Question: With reference to the answer given by Mr. asgallant for my previous question <URL> where I added a column named "Total" and sum of each columns. Also I added a print button as,
'''
function printPage(){
var tableData = '<table border="1" width="100%" cellspacing="0" cellpadding="4px" style="font-family: arial, helvetica; font-size: 10pt; border-spacing: 0;"><tr><td colspan="10">Print Report</td></tr>' +document.getElementsByTagName('table')[0].innerHTML+'<tr style="padding-bottom: 4px; width:100%; font-size: 11pt; font-weight: bold; font-family: arial, helvetica; text-align: right; vertical-align: top;"><td colspan="3">Total:&nbsp;</td><td>'+C100+'</td><td>'+C500+'</td><td>'+C200+'</td><td>'+C600+'</td><td>'+C300+'</td><td>'+C400+'</td><td>'+CTotal+'</td></tr></table>';
var data = tableData+'<style type="text/css" media="print"> .noprint {visibility: hidden;} </style><br/><button class="noprint" onclick="window.print()" >Print the Report</button><button class="noprint" onclick="window.close();">Close Preview</button><br />';
myWindow=window.open('','','width=800,height=600');
myWindow.innerWidth = screen.width;
myWindow.innerHeight = screen.height;
myWindow.screenX = 0;
myWindow.screenY = 0;
myWindow.document.write(data);
myWindow.focus();
};
'''
which given in the fiddle. But I am trying to achieve some format in print page as given below.

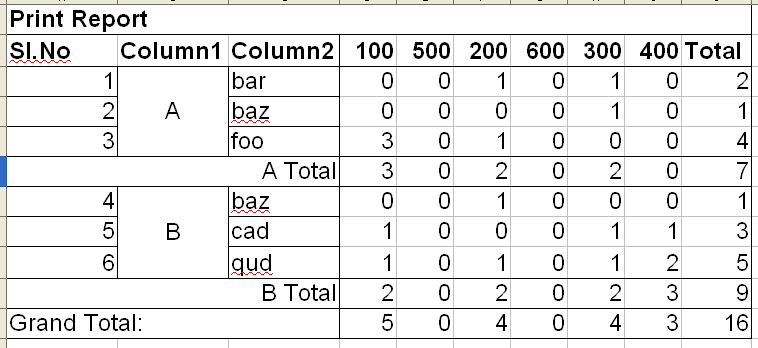
Answer: Complete code to address the base question and comments:
'''
function drawTable(response) {
var data = new google.visualization.DataTable();
data.addColumn('string', 'Column1');
data.addColumn('string', 'Column2');
data.addColumn('number', 'Column3');
data.addRows([
['A', 'foo', 100],
['A', 'foo', 200],
['A', 'foo', 100],
['A', 'foo', 100],
['A', 'bar', 200],
['A', 'bar', 300],
['A', 'baz', 300],
['B', 'baz', 200],
['B', 'cad', 300],
['B', 'cad', 400],
['B', 'cad', 100]
]);
// var distinctValues = data.getDistinctValues(2);
var distinctValues = [100, 500, 200, 600, 300, 400];
var viewColumns = [0, 1];
var groupColumns = [];
// build column arrays for the view and grouping
for (var i = 0; i < distinctValues.length; i++) {
viewColumns.push({
type: 'number',
label: distinctValues[i],
calc: (function (x) {
return function (dt, row) {
return (dt.getValue(row, 2) == x) ? 1 : 0;
}
})(distinctValues[i])
});
groupColumns.push({
column: i+2,
type: 'number',
//label: distinctValues[i],
aggregation: google.visualization.data.sum
});
}
//total column
viewColumns.push({
type: 'number',
label: 'Total',
calc: function (dt, row) {
return 1;
}
});
groupColumns.push({
column: distinctValues.length + 2,
type: 'number',
aggregation: google.visualization.data.sum
});
var view = new google.visualization.DataView(data);
view.setColumns(viewColumns);
// next, we group the view on column A, which gets us the pivoted data
var pivotedData = google.visualization.data.group(view, [0, 1], groupColumns);
var control = new google.visualization.ControlWrapper({
'controlType': 'CategoryFilter',
'containerId': 'control',
'options': {
'filterColumnIndex': 0,
'ui': {
'labelStacking': 'vertical',
'caption': 'Select',
'allowTyping': false,
'allowMultiple': false
}
}
});
var table = new google.visualization.ChartWrapper({
'chartType': 'Table',
'containerId': 'table1',
'options': {
'width': '100%',
'showRowNumber' : true
},
});
new google.visualization.Dashboard(document.getElementById('dashboard')).
bind(control, table).
// Configure & bind the controls
draw(pivotedData);
google.visualization.events.addListener(table, 'ready', function () {
var reportview = google.visualization.data.group(table.getDataTable(), [0, 1], groupColumns);
var subTotals = google.visualization.data.group(reportview, [0], groupColumns);
var grandTotal = google.visualization.data.group(reportview, [{
type: 'string',
column: 0,
modifier: function (val) {return null;}
}], groupColumns);
// add subtotals to pivotedData
for (var i = reportview.getNumberOfRows() - 1, oldVal, newVal, row, subIndex; i >= 0; i--) {
newVal = reportview.getValue(i, 0);
if (oldVal != newVal) {
oldVal = newVal;
subIndex = subTotals.getFilteredRows([{column: 0, value: newVal}])[0];
row = [{v: subTotals.getValue(subIndex, 0) + ' Total', p: {style: 'font-style:bold; font-size:22px;'}}, null];
for (var j = 1; j < subTotals.getNumberOfColumns(); j++) {
row.push({v: subTotals.getValue(subIndex, j), p: {style: 'font-style:bold; font-size:22px;'}});
}
reportview.insertRows(i + 1, [row]);
}
}
// add grand total to pivotedData
var row = [{v: 'Grand Total', p: {style: 'font-style:bold; font-size:22px;'}}, null];
for (var i = 1; i < grandTotal.getNumberOfColumns(); i++) {
row.push({v: grandTotal.getValue(0, i), p: {style: 'font-style:bold; font-size:22px;'}});
}
reportview.addRow(row);
var table2 = new google.visualization.Table(document.getElementById('table2'));
table2.draw(reportview, {'width': '100%', 'showRowNumber' : true, allowHtml: true});
});
}
'''
jsfiddle: <URL>